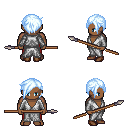
a pixel art fantasy rpg character, male body template, human, dark skin, white robe, red pants, white cyan pixie cut hairstyle, brown shoes, spear, four views (front, back, left, right), 2x2 character sprite sheet, small pixel art, hard edges, no anti-aliasing